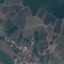
Label: PermanentCrop